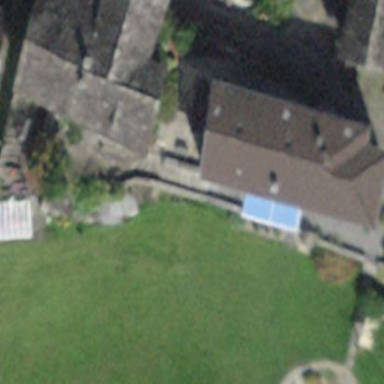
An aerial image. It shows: Detached building.